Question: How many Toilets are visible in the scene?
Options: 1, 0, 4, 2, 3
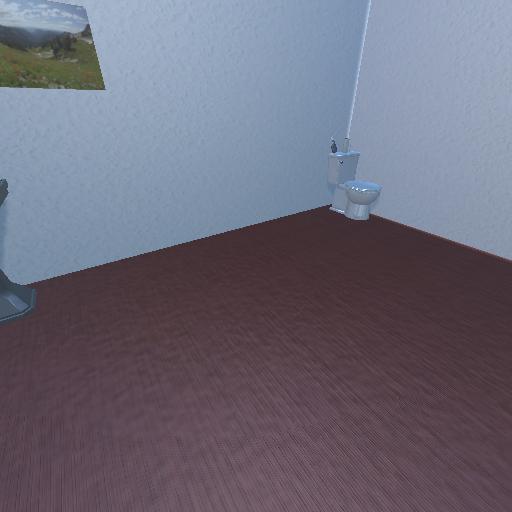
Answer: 1